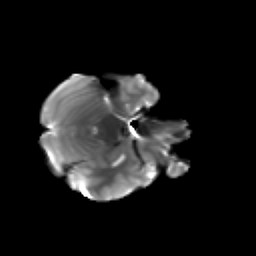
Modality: T2w
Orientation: axial
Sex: male
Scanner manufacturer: siemens
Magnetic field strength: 3 T
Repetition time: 5 s
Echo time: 0.071 s